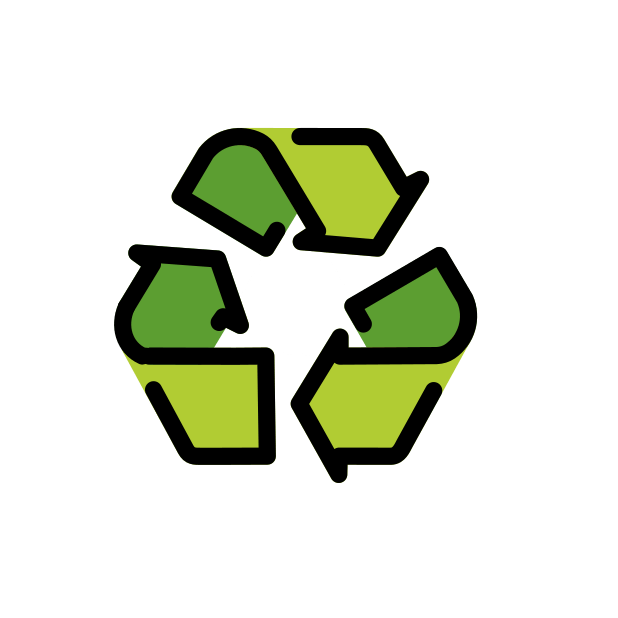
Emoji: ♻
Name: black universal recycling symbol
Unicode: 0x267b